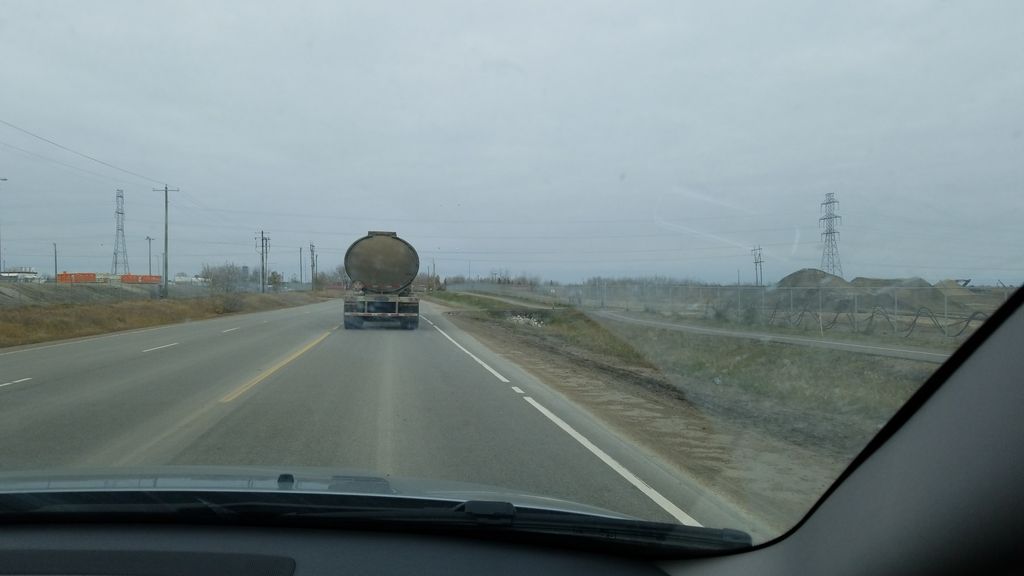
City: edmonton